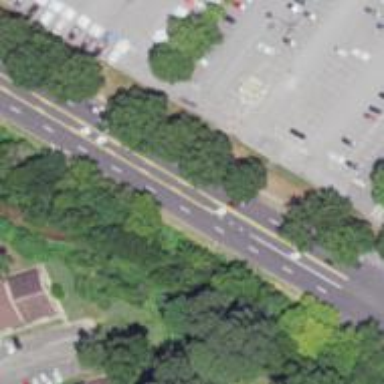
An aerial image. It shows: Secondary road with asphalt surface and sidewalk on the left.